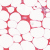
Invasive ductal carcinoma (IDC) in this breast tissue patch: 0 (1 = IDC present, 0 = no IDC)